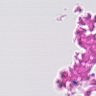
Metastatic tissue present: no